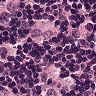
Metastatic tissue present: yes